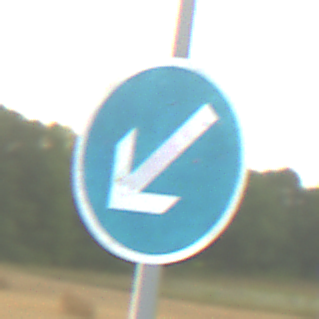
Verkehrszeichen: VorgeschriebeneVorbeifahrtLinks
Umgebung: Outdoor, RoadRail
Tageszeit: SunriseSunset
Wetter: PartlyCloudy
Licht: Natural
Jahreszeit: NotSpecified
Kontrast: LowContrast